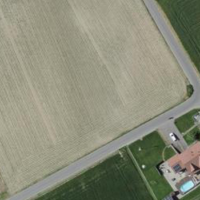
EUNIS habitat code: 52
Species observed at this site:
Prunus spinosa